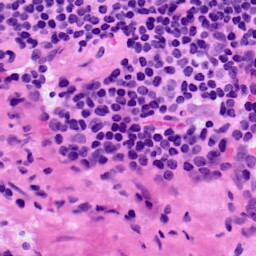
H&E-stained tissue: LymphNode